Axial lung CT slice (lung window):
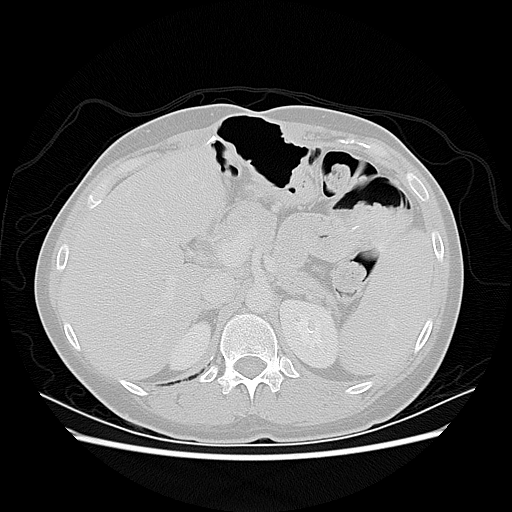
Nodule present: no